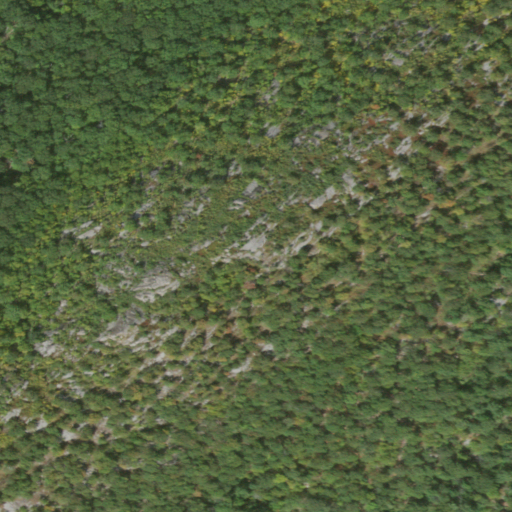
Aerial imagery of mountain in New York named Bare Rock Mountain containing deciduous forest, cultivated crops, and pasture